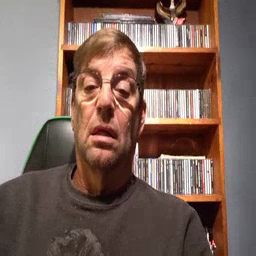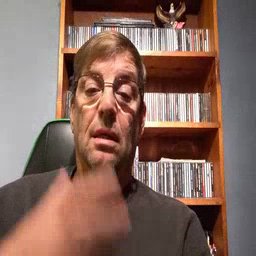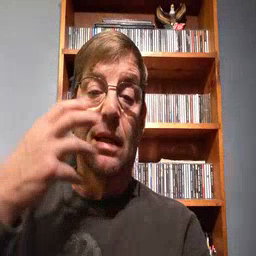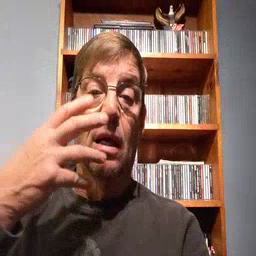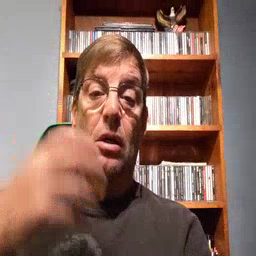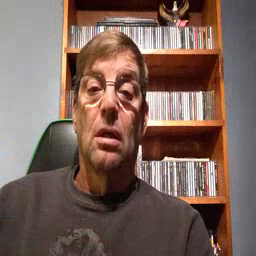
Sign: tiger